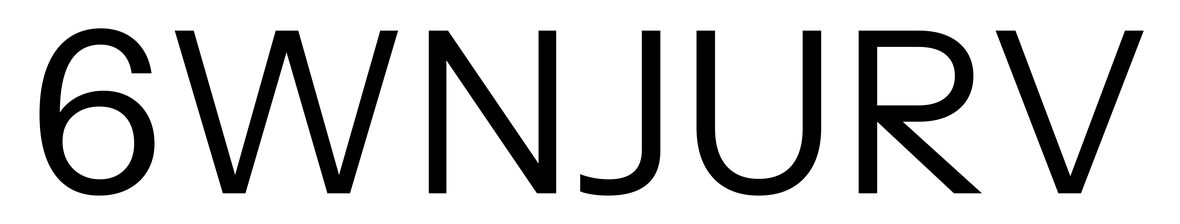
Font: InstrumentSans_Regular